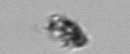
Label: detritus